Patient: sex M, age 60
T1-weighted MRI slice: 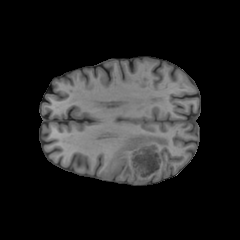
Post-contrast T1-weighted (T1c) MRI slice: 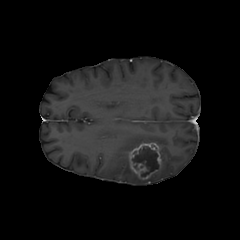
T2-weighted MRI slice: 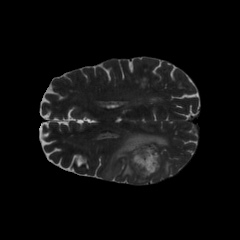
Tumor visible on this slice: yes
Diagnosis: Glioblastoma, IDH-wildtype
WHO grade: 4